Question: I want to make the border of a borderpane more round and bold.
I tested this code:
'''
bpi.setStyle("-fx-background-color: linear-gradient(to bottom, #f2f2f2, #d4d4d4);"
+ " -fx-border: 12px solid; -fx-border-color: white; -fx-background-radius: 15.0;"
+ " -fx-border-radius: 15.0");
'''
I get this result:

How I can fix this?
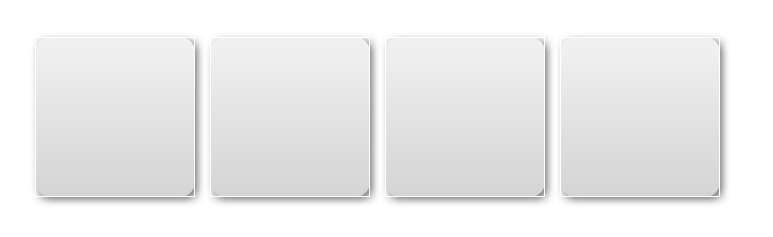
Answer: Don't use '-fx-border' (it doesn't even currently exist in JavaFX CSS).
Though there are other 'fx-border-*' attributes such as '-fx-border-color', '-fx-border-width' and '-fx-border-radius', I wouldn't recommend them either.
Instead, use a combination of layered attributes:
- '-fx-background-color'- '-fx-background-insets'- '-fx-background-radius'
You can find documentation on these CSS attribute features in the <URL>.
Although using '-fx-background-*' attributes for a border seems strange:
1. It is the way that all of the borders in the default JavaFX modena.css stylesheet are handled.
2. In my experience, when borders are rounded, applying borders in this way is simpler and gives better results than using -fx-border-* attributes.
For instance, here is an example fxml file which applies the standard <URL>.

You can copy and paste the fxml and css, then load them up in <URL> to see what it looks like.
'''
.button-like {
-fx-background-color:
-fx-shadow-highlight-color,
-fx-outer-border,
-fx-inner-border,
-fx-body-color;
-fx-background-insets: 0 0 -1 0, 0, 1, 2;
-fx-background-radius: 3px, 3px, 2px, 1px;
}
'''
'''
<?xml version="1.0" encoding="UTF-8"?>
<?import java.lang.*?>
<?import java.util.*?>
<?import javafx.scene.layout.*?>
<?import javafx.scene.paint.*?>
<?scenebuilder-stylesheet button-like.css?>
<AnchorPane id="AnchorPane" maxHeight="-Infinity" maxWidth="-Infinity"
minHeight="-Infinity" minWidth="-Infinity" prefHeight="131.0"
prefWidth="196.0" xmlns:fx="http://javafx.com/fxml/1"
xmlns="http://javafx.com/javafx/2.2">
<children>
<BorderPane layoutX="48.0" layoutY="26.0" prefHeight="79.0" prefWidth="100.0"
styleClass="button-like"
/>
</children>
</AnchorPane>
'''
You wouldn't actually want to apply the above exact style in your application for styling something like a <URL>, as that is not a "button like thing". Using the same styling for something that is not a button would confuse the user. But the sample approach should demonstrate the general idea on layering backgrounds to achieve the style you want.
This example uses the same FXML layout file defined above, just a different stylesheet to achieve a different style.

'''
AnchorPane {
-fx-background-color: #232732;
}
.button-like {
-fx-outer-border: white;
-fx-body-color: linear-gradient(to bottom, #FAFAFA, #EAEAEA);
-fx-background-color:
-fx-outer-border,
-fx-body-color;
-fx-background-insets: 0, 6;
-fx-background-radius: 6px, 0px;
-fx-background-image: url('http://icons.iconarchive.com/icons/appicns/simplified-app/64/appicns-Chrome-icon.png');
-fx-background-repeat: no-repeat;
-fx-background-position: center;
}
/**
Icon license: Free for non-commercial use.
Icon license Commercial usage: Not allowed
Icon source: http://appicns.com
*/
'''